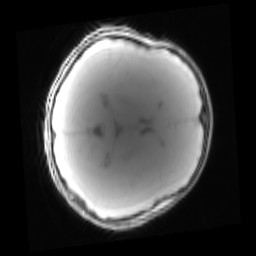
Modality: PDw
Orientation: axial
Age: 10
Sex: male
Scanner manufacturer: siemens
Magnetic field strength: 3 T
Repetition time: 0.25 s
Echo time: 0.00103 s